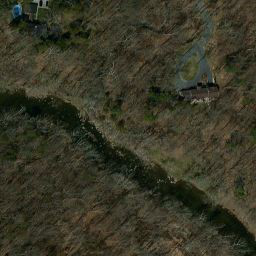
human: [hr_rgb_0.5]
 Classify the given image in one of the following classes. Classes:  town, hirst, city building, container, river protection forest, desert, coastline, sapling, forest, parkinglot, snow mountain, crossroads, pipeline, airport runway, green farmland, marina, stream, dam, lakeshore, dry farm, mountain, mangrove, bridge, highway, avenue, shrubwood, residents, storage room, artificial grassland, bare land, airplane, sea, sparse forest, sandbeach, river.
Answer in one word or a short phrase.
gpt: river